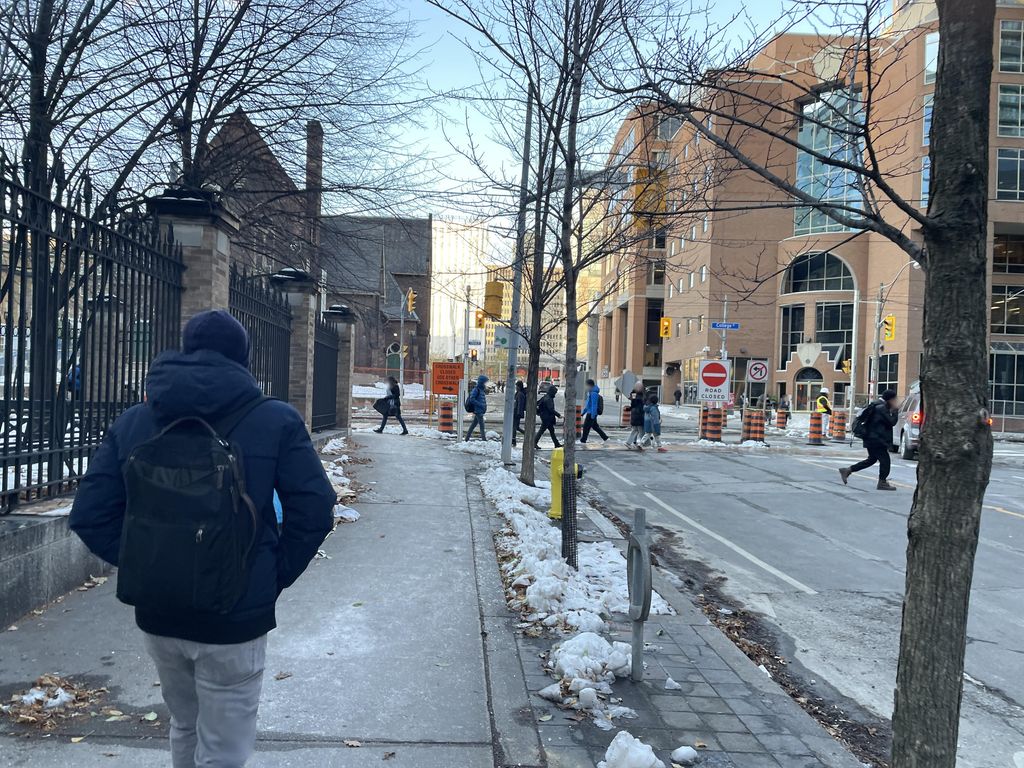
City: toronto